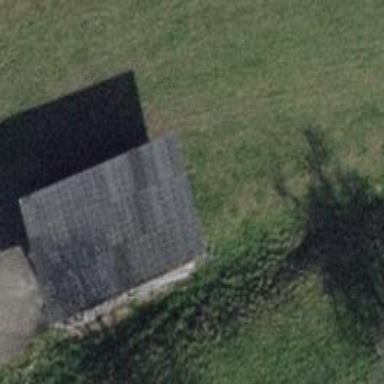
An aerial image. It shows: View of roof of building.